Field crop: maize
Growth stage: 2
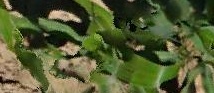
Species: maize